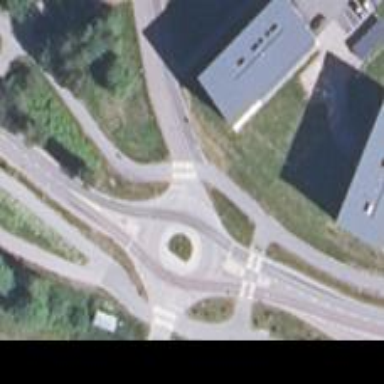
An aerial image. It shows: Asphalt road that is secondary route leading to roundabout.